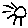
Label: sun